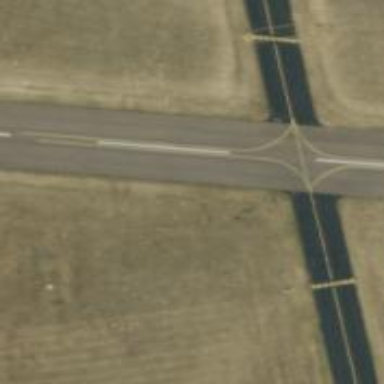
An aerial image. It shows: View of taxiway at the airport.